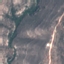
Land use / land cover class: HerbaceousVegetation